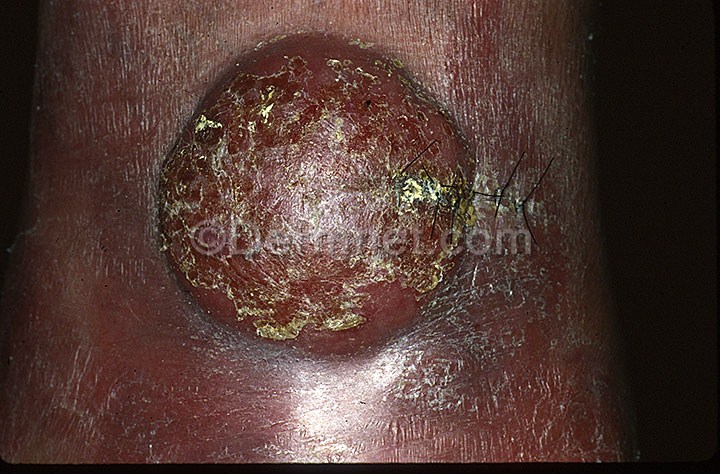
Disease: Actinic Keratosis Basal Cell Carcinoma and other Malignant Lesions